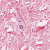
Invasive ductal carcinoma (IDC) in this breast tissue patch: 0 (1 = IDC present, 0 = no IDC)